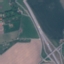
Label: Highway